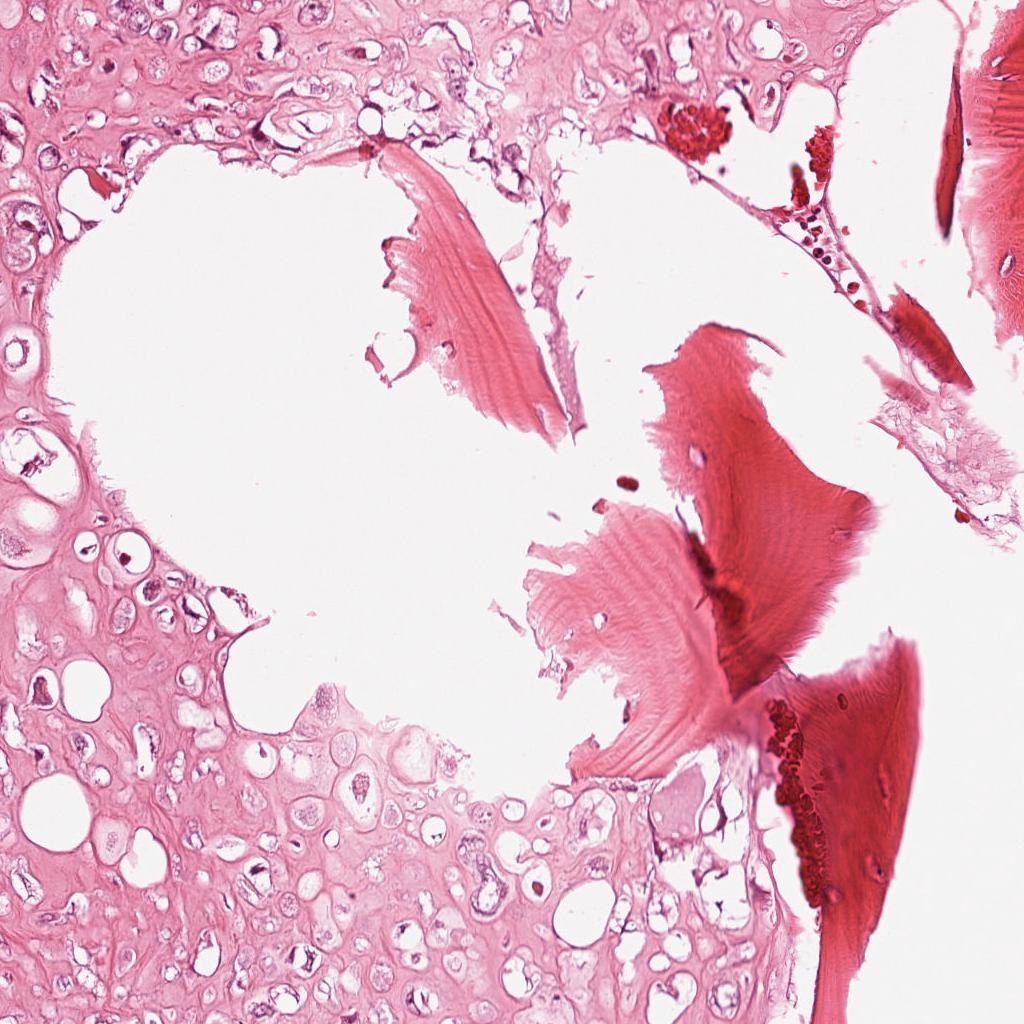
Label: Viable